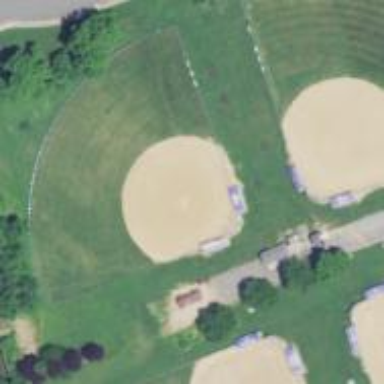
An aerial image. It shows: Softball pitch for leisure land activities.